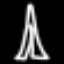
Label: The Eiffel Tower